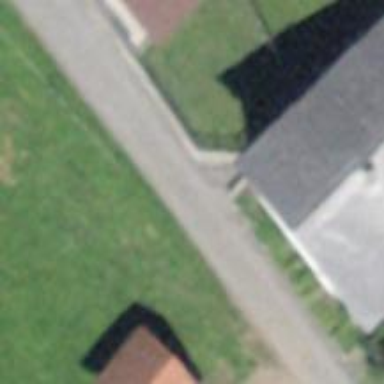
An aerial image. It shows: Driveway.